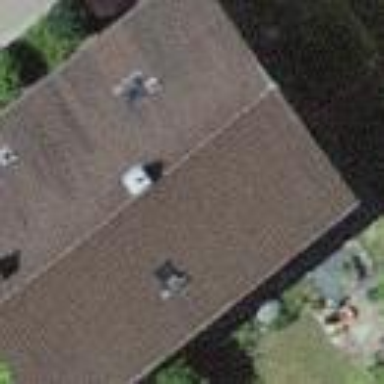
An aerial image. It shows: Residential building with gabled brown roof. The building itself is yellow in color.